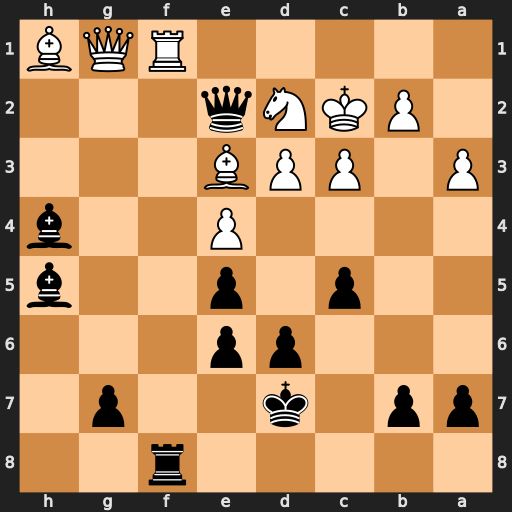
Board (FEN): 5r2/pp1k2p1/3pp3/2p1p2b/4P2b/P1PPB3/1PKNq3/5RQB
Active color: b
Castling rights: -
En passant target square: -
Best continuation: Rxf1 Qxf1 Qxe3